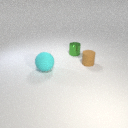
small brown rubber cylinder in front of small green metal cylinder